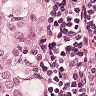
Metastatic tissue present: yes